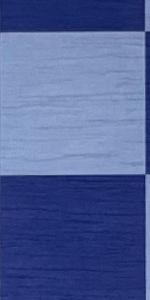
Label: Empty